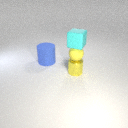
small yellow metal cylinder below small yellow rubber sphere